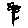
Label: flower